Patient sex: F
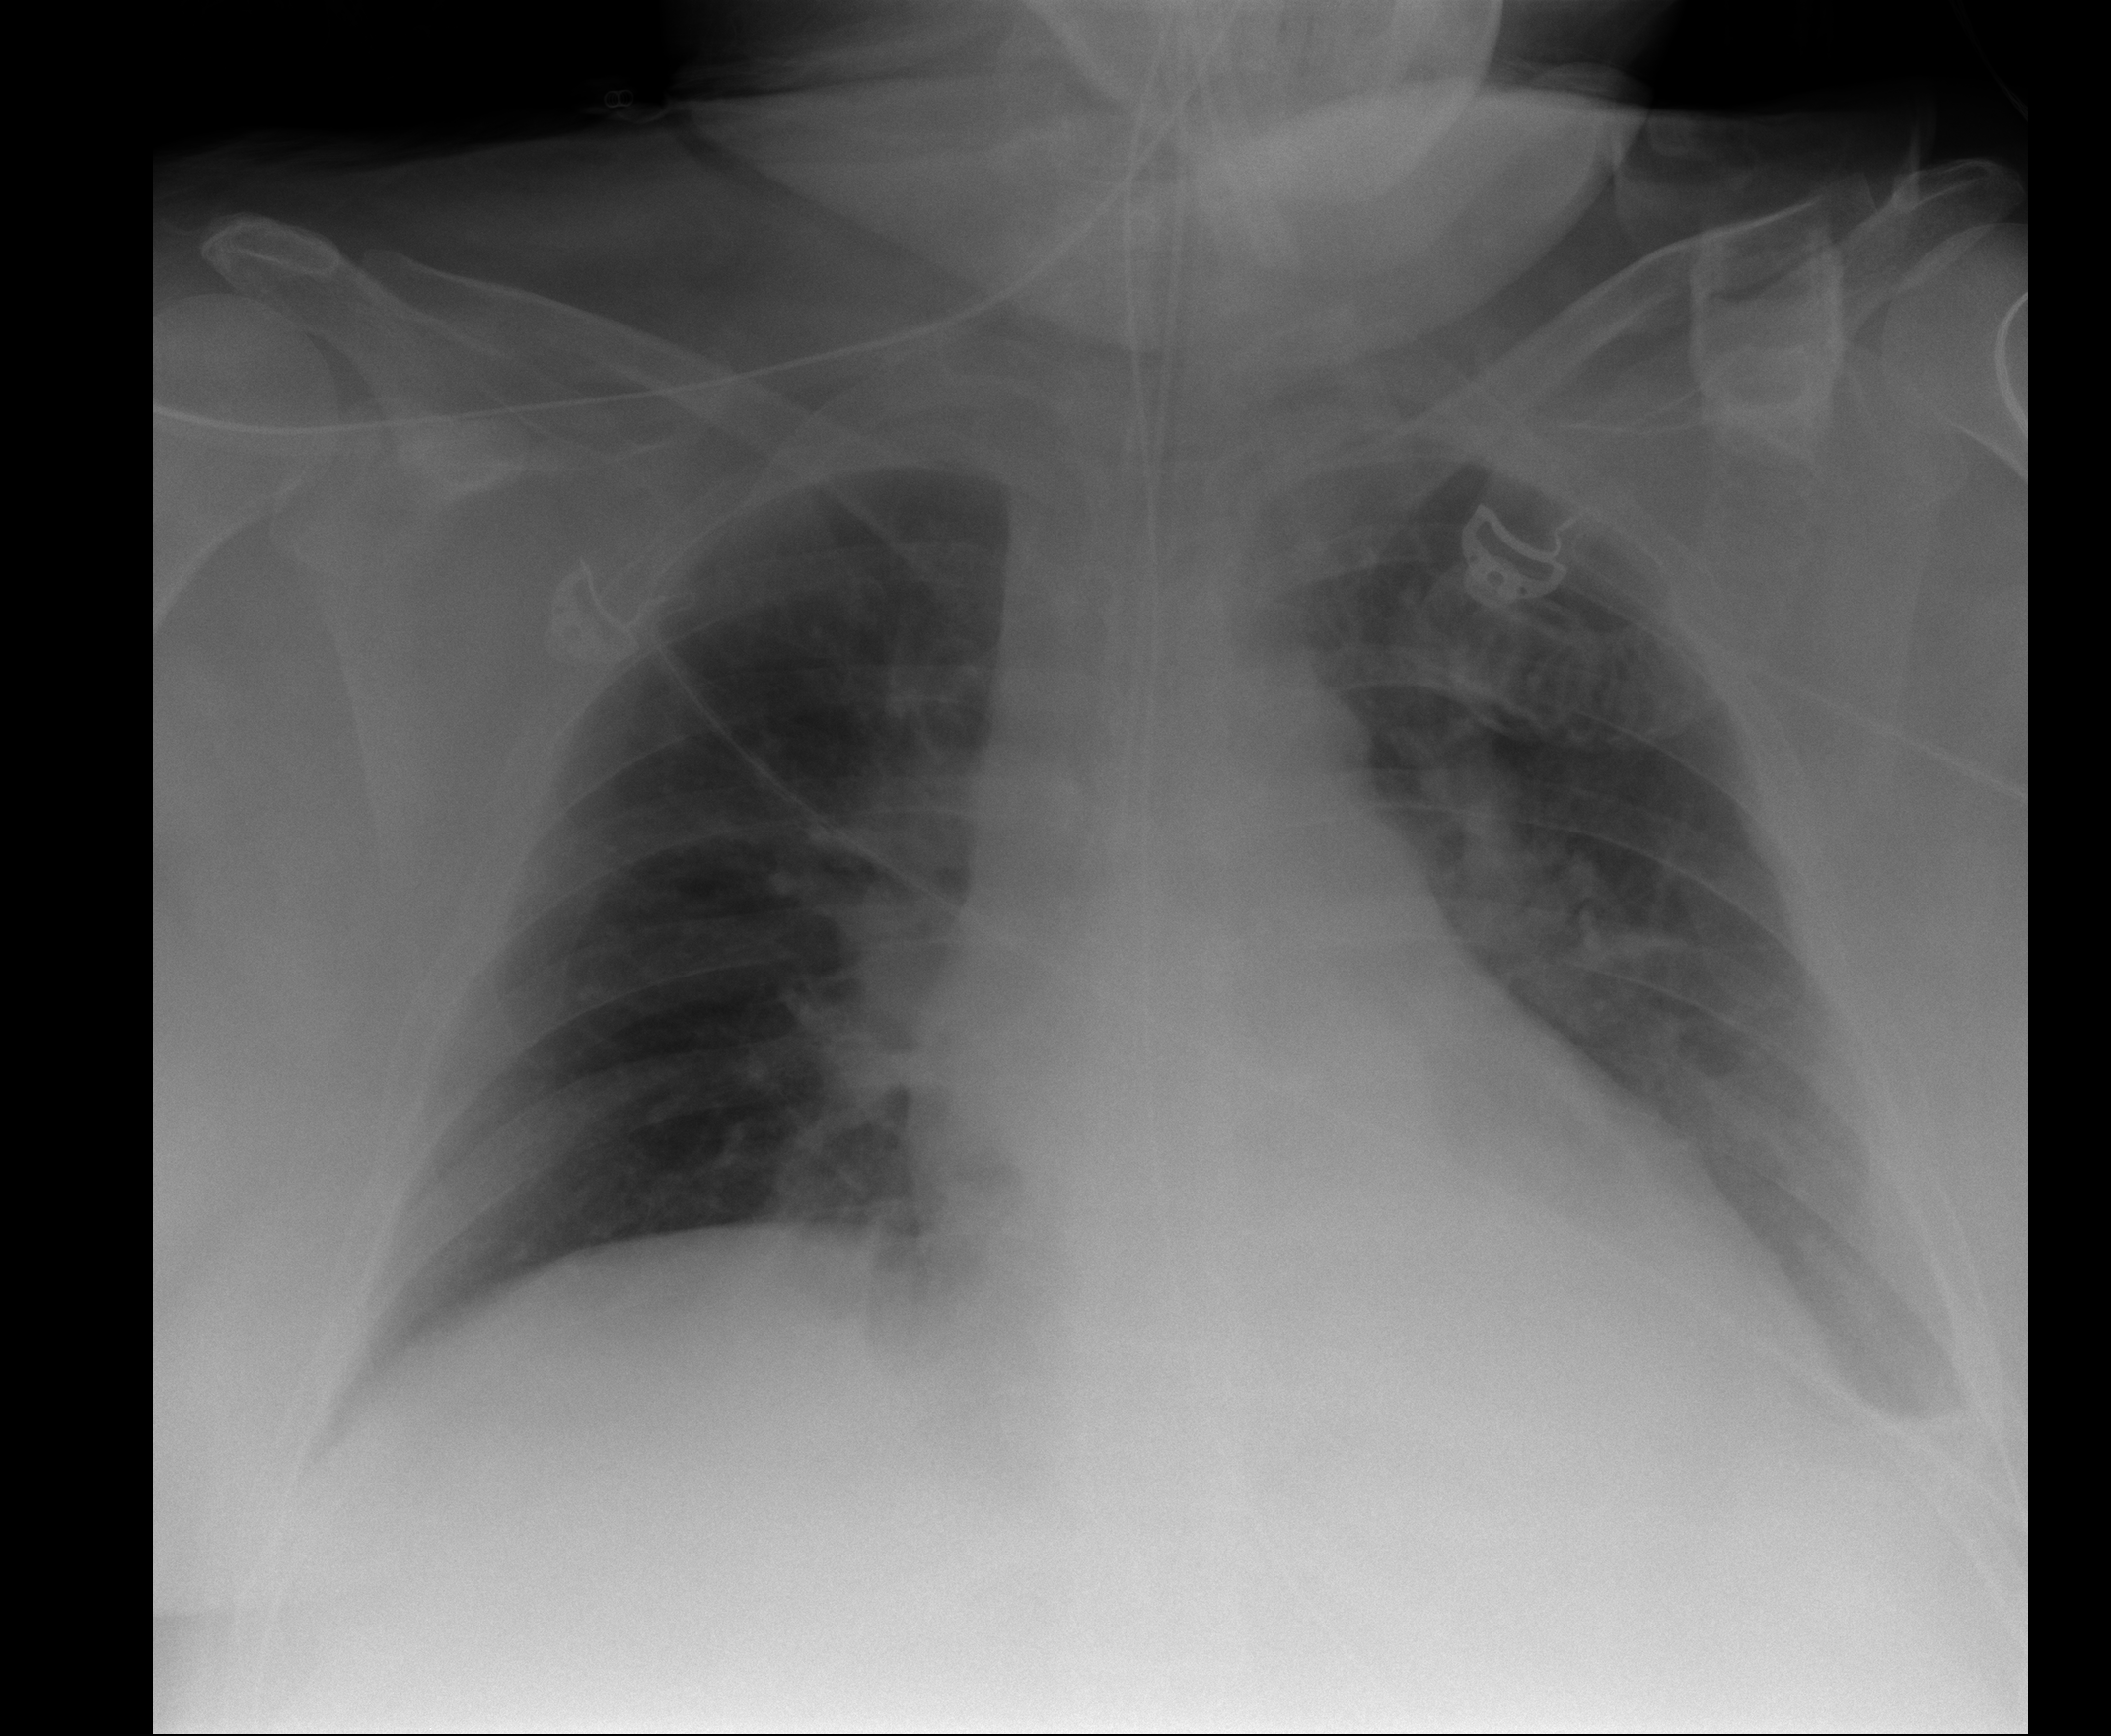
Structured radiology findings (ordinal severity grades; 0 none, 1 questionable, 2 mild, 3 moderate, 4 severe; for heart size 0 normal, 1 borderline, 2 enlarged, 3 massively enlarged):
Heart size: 2
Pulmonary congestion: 2
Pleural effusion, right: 0
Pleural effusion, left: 1
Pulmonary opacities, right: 2
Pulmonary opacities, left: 2
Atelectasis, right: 0
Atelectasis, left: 2